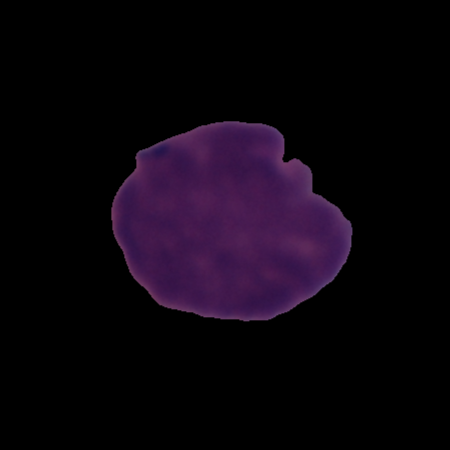
Label: cancer